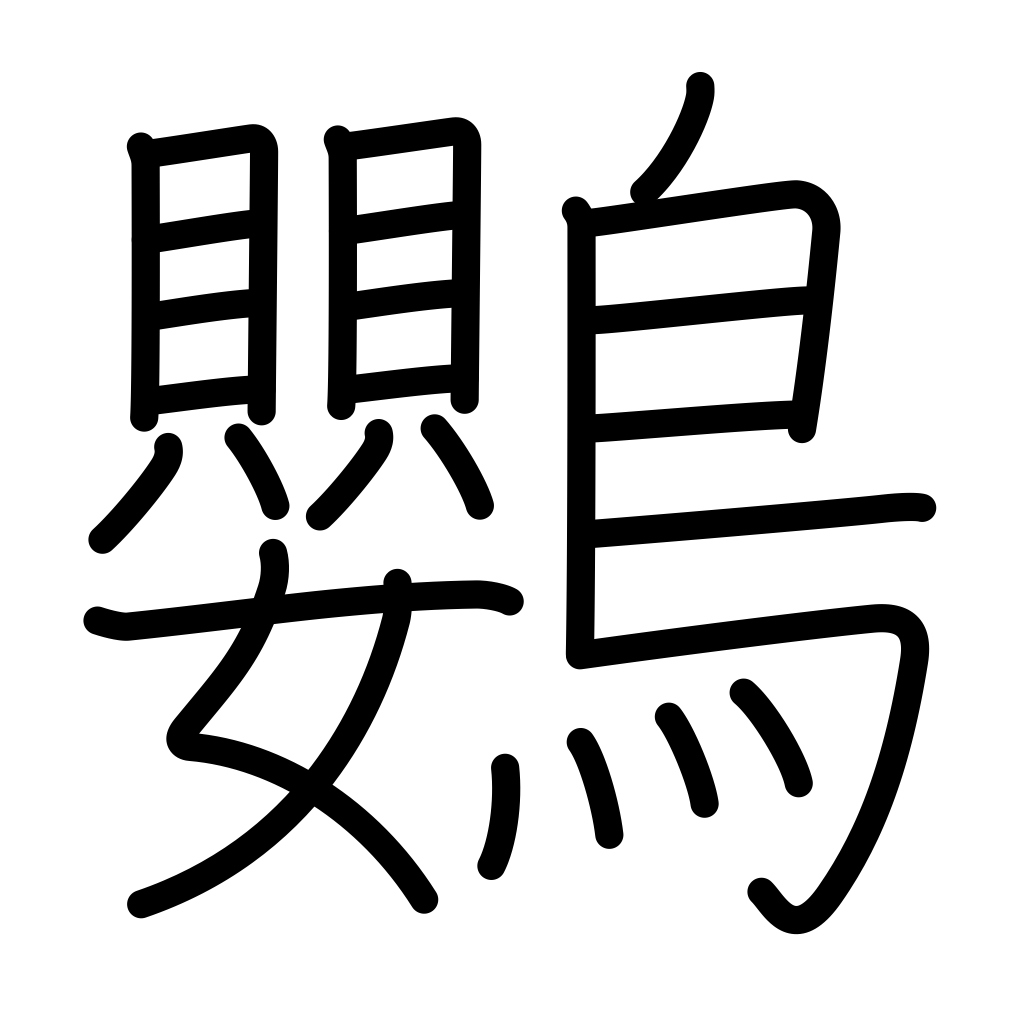
Meaning: parrot, parakeet